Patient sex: F
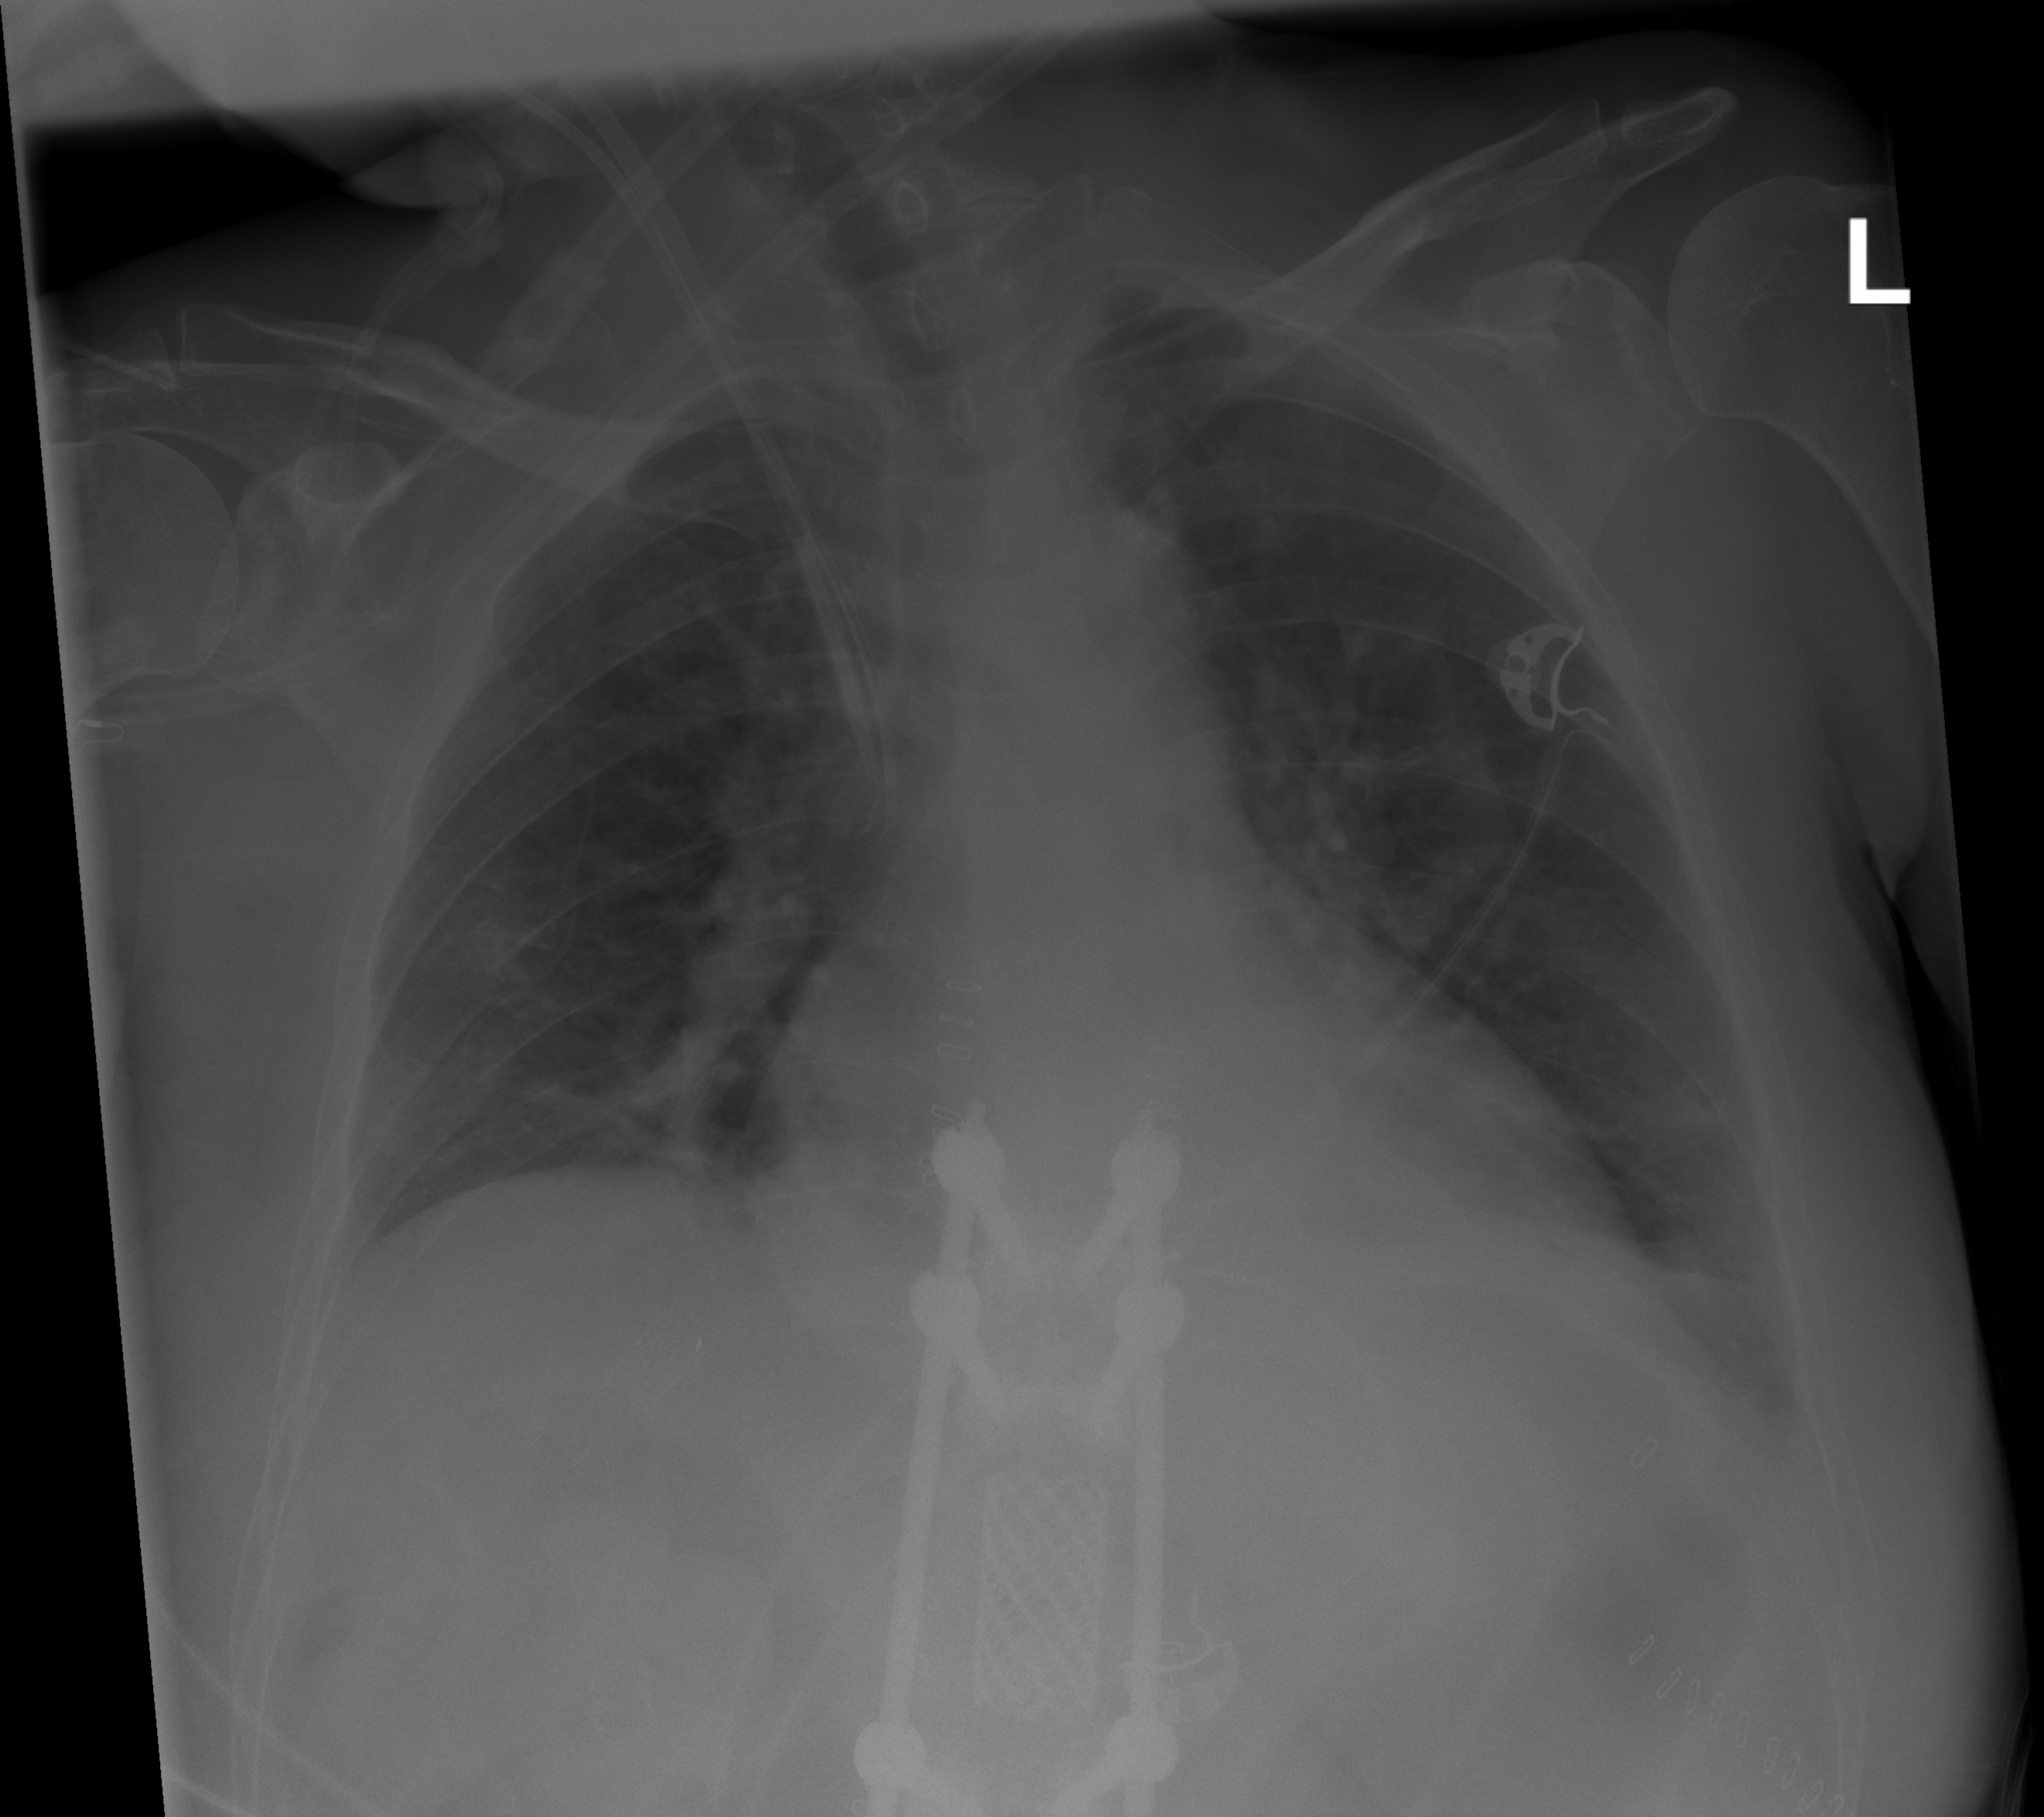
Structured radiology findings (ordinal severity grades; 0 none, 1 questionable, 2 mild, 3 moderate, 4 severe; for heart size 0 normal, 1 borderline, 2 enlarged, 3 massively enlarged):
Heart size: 0
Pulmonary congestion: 0
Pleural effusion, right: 0
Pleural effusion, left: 0
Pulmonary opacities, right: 0
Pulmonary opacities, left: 0
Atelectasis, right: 2
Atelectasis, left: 2